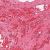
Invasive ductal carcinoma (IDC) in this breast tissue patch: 0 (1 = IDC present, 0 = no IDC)